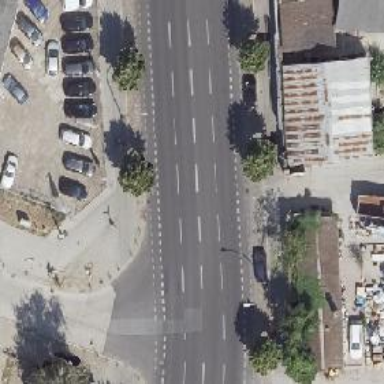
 along with separate lanes for cycling and parking."